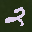
Label: 2